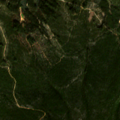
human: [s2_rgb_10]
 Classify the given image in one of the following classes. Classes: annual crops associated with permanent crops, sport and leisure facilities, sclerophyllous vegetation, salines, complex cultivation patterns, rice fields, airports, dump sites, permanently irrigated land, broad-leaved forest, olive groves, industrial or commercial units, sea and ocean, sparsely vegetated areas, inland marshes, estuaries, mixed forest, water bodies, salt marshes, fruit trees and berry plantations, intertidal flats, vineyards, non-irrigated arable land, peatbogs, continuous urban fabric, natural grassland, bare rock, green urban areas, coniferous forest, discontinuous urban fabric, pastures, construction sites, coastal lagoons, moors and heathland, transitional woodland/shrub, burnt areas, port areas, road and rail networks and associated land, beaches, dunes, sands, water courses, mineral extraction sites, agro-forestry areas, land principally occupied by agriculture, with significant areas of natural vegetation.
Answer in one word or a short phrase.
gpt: sclerophyllous vegetation, transitional woodland/shrub